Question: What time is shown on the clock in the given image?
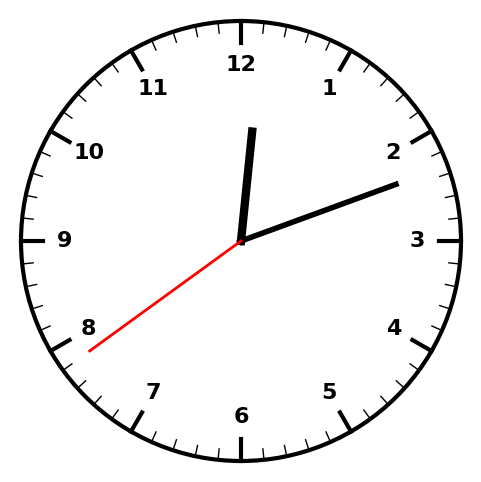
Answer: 12:11:39